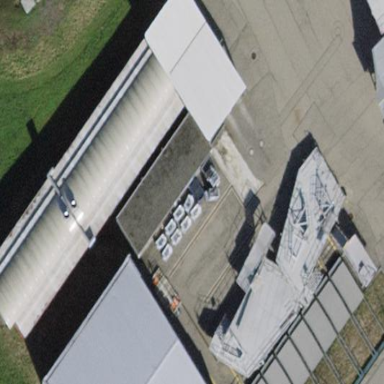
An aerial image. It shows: Close-up view of roof part of building.